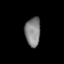
Tissue: lung
Cell type: Myeloid cells
Senescence score: 0.2254
Nuclear area (px): 436
Mean DAPI intensity: 130.564